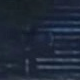
Vehicle type: Car